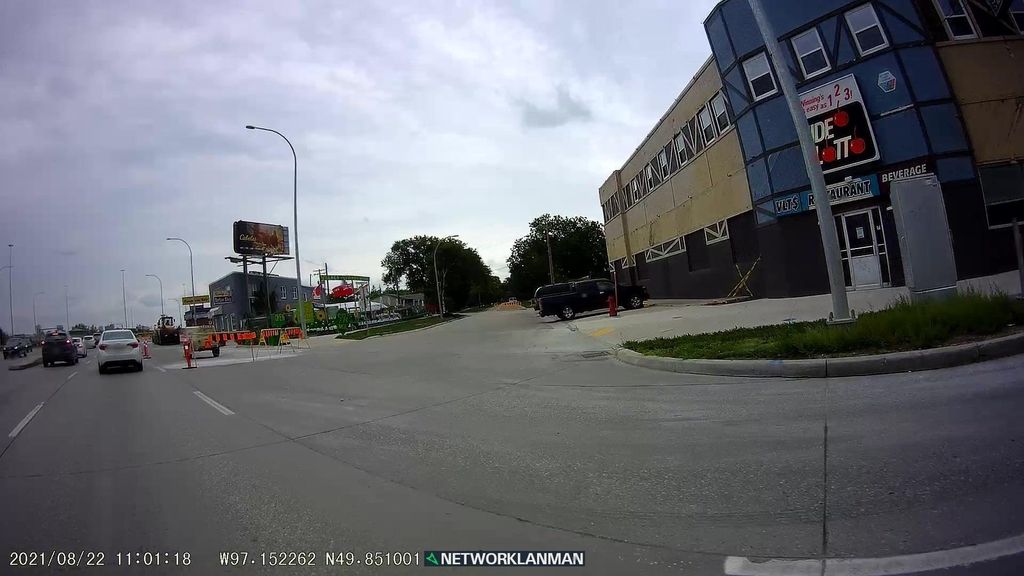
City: winnipeg